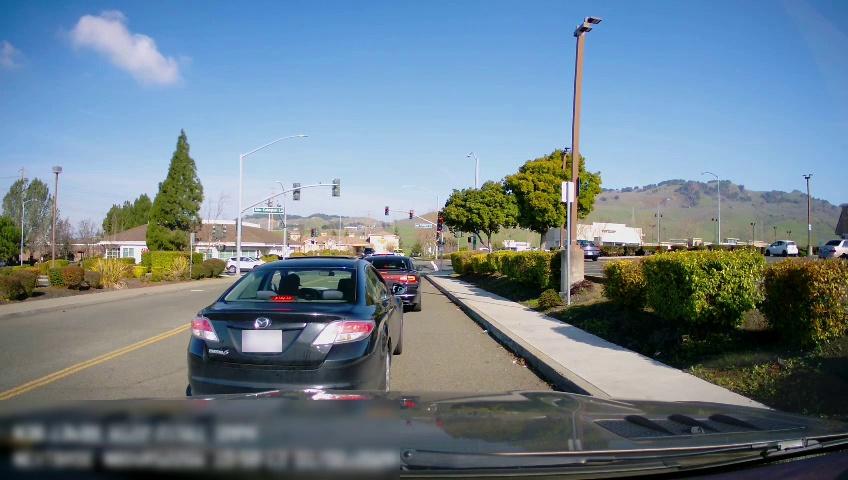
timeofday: Day
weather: Sunny
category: Drivable Space
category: Vehicles | Car
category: Vehicles | Car
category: Vehicles | Car
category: Vehicles | Car
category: Vehicles | Car
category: Vehicles | SUV
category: Vehicles | SUV
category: Lanes | Current Lane
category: Lanes | Opposite Lane
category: Traffic | Signs
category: Traffic | Signs
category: Traffic | Lights
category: Traffic | Lights